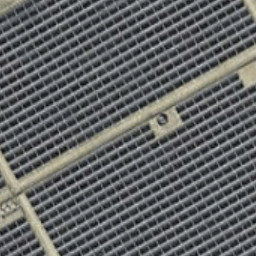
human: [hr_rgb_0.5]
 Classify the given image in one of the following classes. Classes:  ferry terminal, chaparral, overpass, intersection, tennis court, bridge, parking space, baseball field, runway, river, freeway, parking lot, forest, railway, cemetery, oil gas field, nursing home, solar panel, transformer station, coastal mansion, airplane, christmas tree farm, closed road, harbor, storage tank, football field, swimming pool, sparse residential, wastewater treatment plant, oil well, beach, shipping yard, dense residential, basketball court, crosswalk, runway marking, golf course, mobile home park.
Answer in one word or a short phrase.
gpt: solar panel